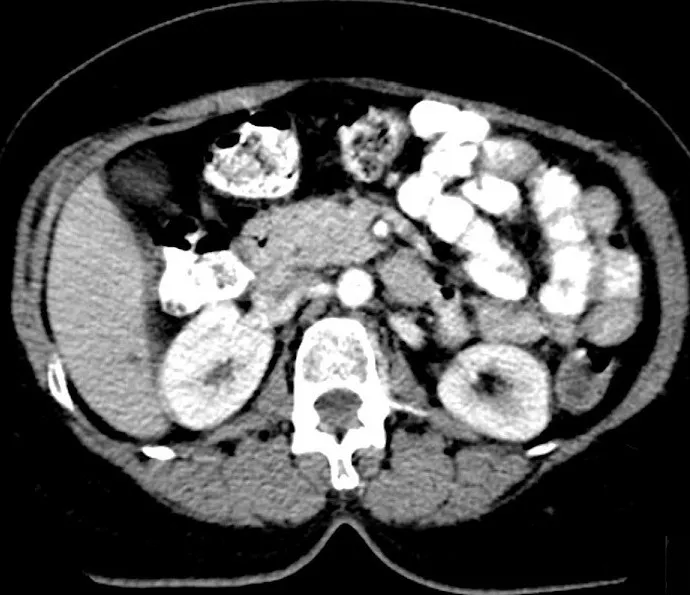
Axial computed tomographic scan performed two years after resection showed no evidence of tumour recurrence.
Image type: radiology (ct)